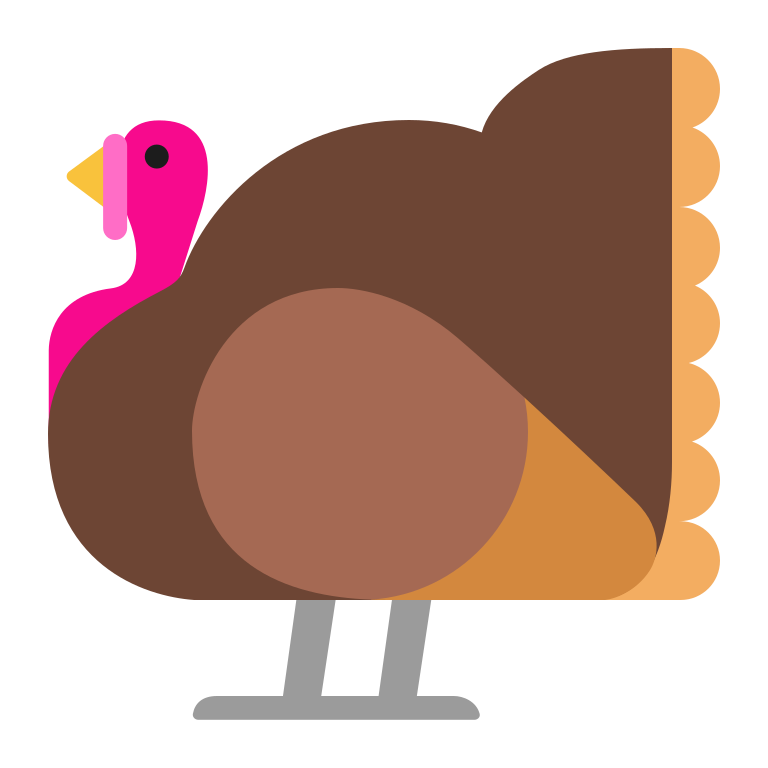
turkey flat